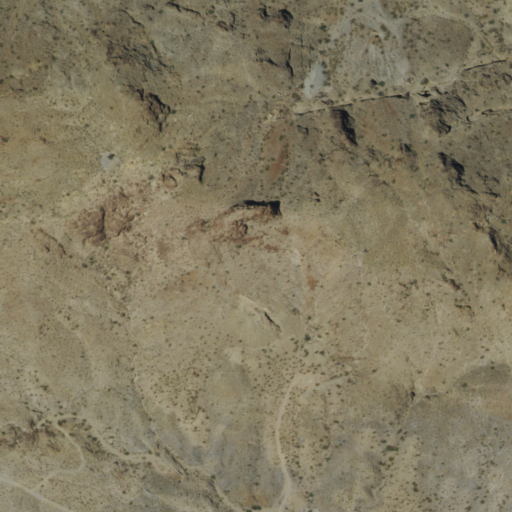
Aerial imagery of mountain in Nevada named Mount Duncan containing only shrub